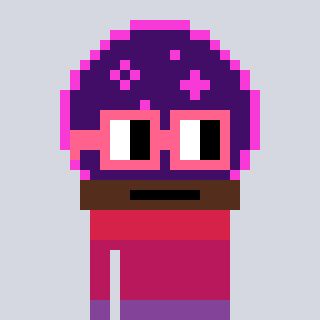
a pixel art character with square pink glasses, a crystalball-shaped head and a bluegrey-colored body on a cool background